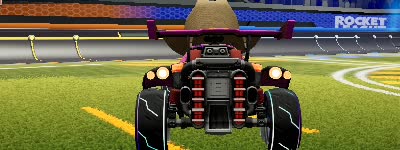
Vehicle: octane